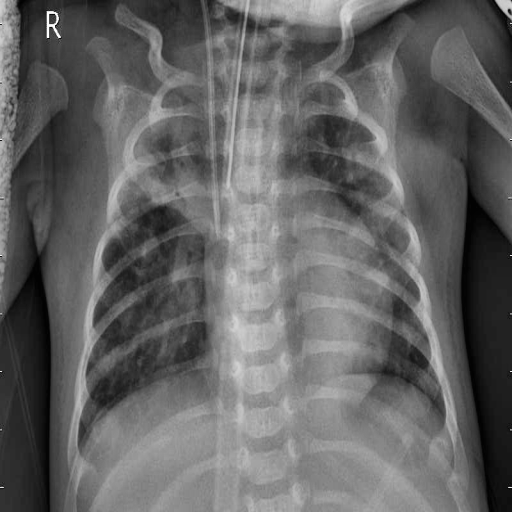
Finding: PNEUMONIA